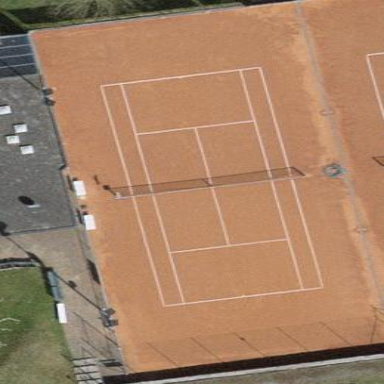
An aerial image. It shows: Tennis court on the leisure land pitch.